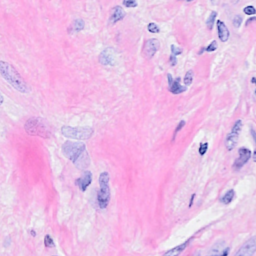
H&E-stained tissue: Breast